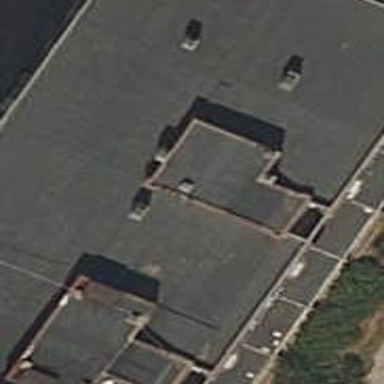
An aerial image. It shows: Part of building.